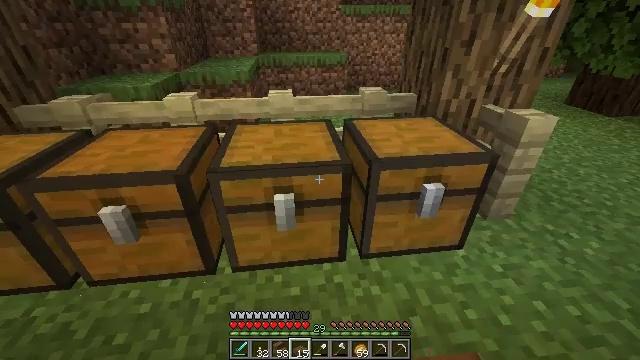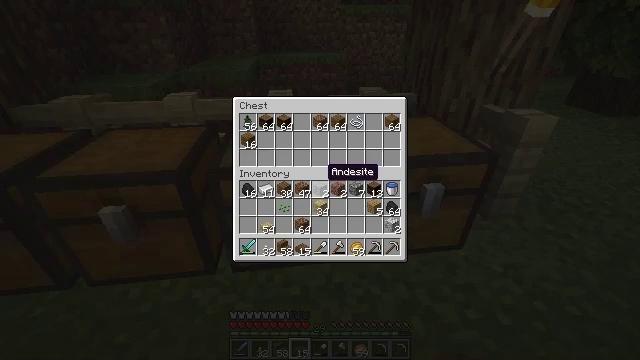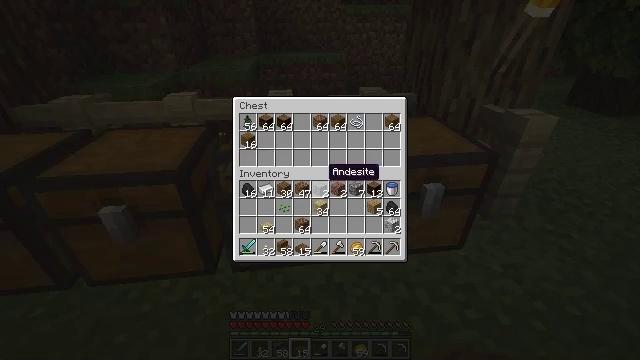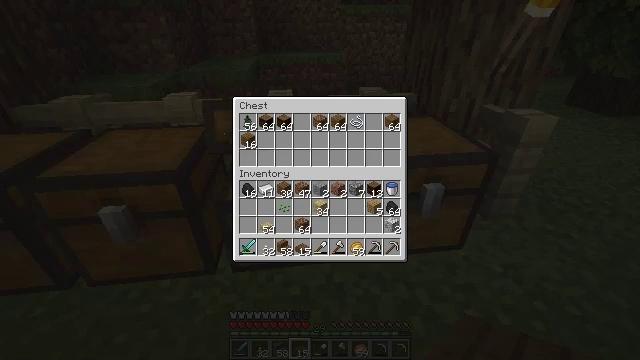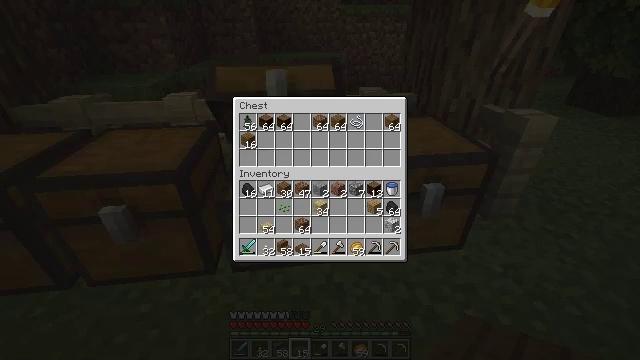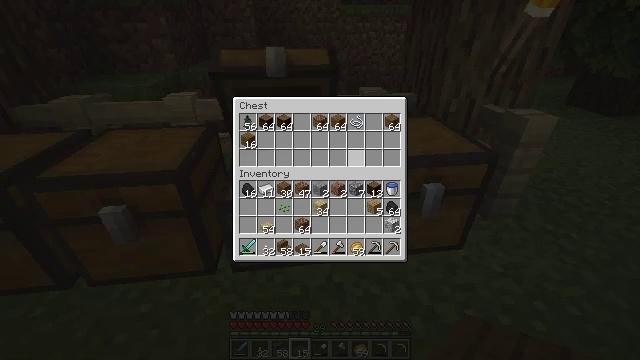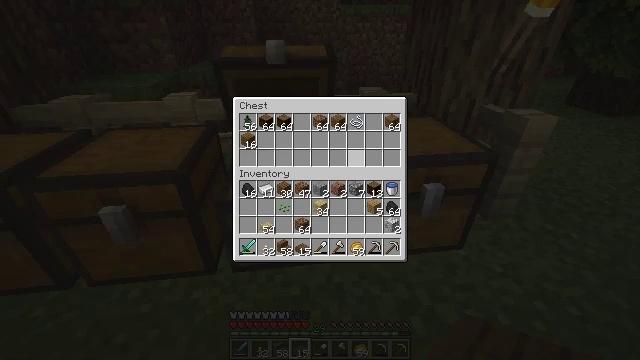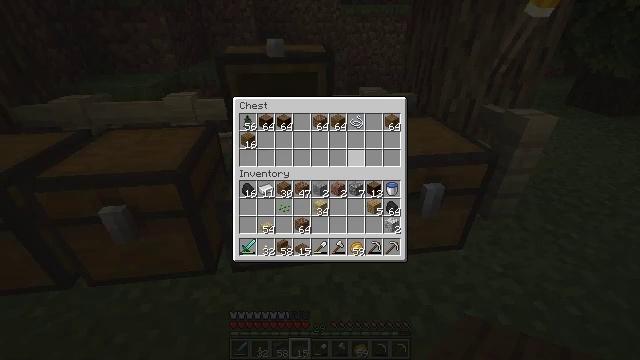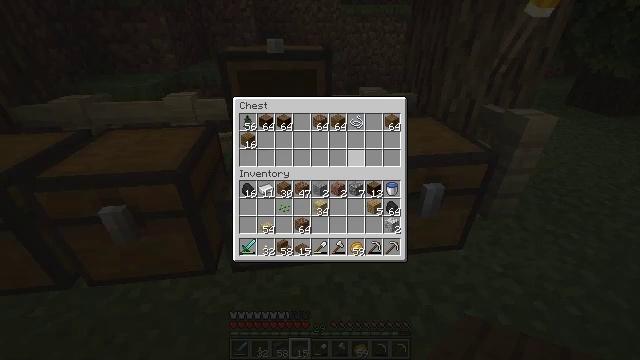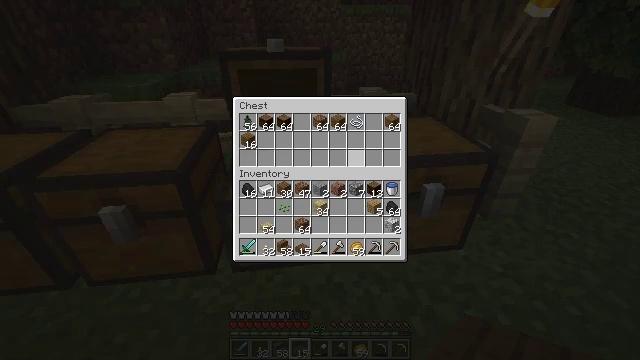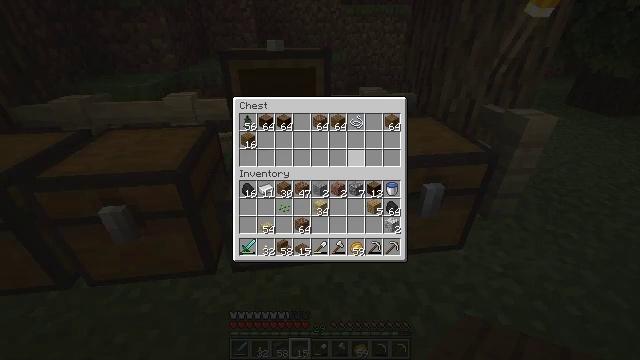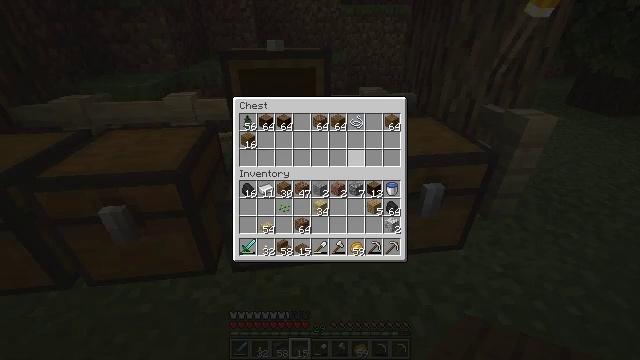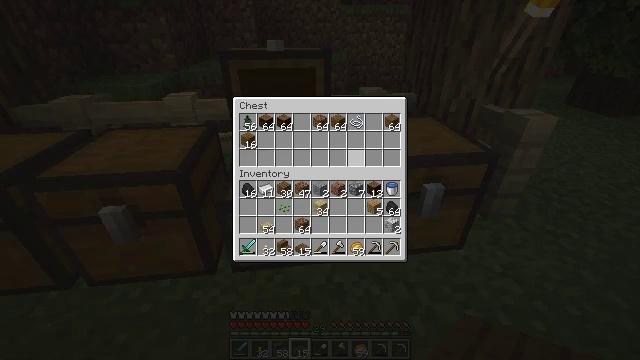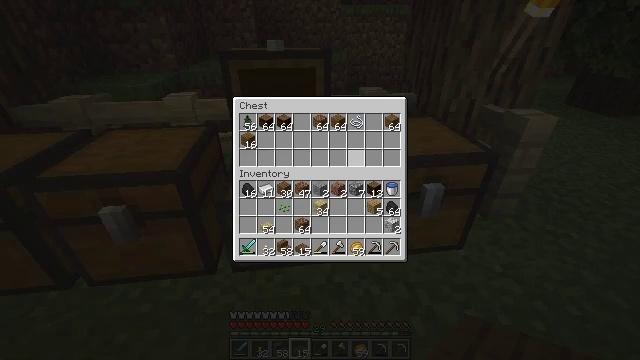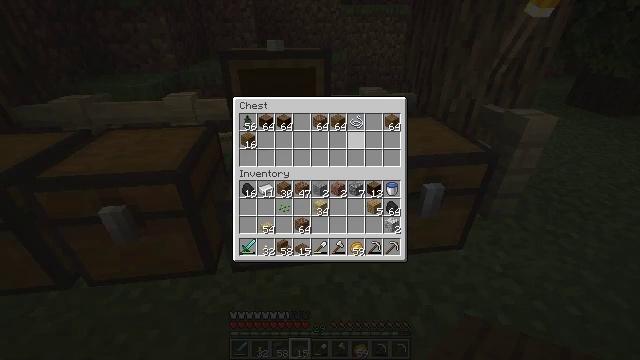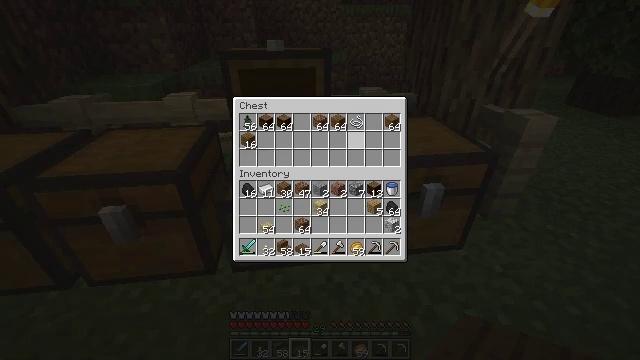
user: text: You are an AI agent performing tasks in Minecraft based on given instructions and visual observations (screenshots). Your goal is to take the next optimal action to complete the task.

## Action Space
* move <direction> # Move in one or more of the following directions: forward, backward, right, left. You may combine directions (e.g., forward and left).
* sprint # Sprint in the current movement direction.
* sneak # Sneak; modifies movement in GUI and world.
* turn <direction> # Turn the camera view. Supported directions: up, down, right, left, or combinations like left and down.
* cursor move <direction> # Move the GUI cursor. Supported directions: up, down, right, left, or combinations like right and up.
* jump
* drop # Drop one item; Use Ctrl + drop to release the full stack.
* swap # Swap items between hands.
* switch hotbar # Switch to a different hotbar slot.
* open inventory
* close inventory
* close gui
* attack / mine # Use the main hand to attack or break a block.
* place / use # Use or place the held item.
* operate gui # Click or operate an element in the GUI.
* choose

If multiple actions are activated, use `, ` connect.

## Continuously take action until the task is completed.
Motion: motion action
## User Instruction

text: Craft spruce slabs with the crafting table.
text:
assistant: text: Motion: open gui
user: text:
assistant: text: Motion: no_op
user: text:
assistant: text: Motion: cursor move right
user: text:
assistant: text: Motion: cursor move right and up
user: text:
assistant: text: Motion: cursor move right
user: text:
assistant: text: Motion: no_op
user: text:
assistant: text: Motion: no_op
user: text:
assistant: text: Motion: no_op
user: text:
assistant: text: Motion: no_op
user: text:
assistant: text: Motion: no_op
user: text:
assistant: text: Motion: no_op
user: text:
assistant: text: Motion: no_op
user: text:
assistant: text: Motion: cursor move up
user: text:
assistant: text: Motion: no_op
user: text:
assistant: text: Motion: no_op
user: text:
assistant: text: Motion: no_op
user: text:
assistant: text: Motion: no_op
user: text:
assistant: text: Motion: cursor move up
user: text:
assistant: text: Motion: no_op
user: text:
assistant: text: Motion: no_op
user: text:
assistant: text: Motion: no_op
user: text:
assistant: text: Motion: no_op
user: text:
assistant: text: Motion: no_op
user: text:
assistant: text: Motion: no_op
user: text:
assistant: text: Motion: no_op
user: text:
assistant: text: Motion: no_op
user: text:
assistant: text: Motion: no_op
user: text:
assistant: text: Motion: no_op
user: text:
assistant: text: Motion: no_op
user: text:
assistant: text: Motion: no_op